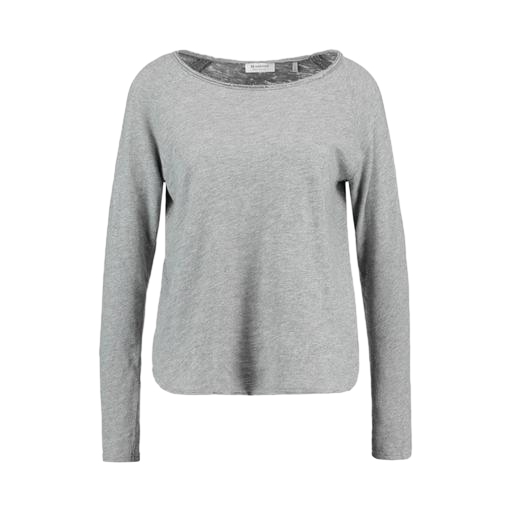
gray camden raglan, longsleeve t-shirt, long-sleeve t-shirt only macy, white background